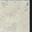
Piece: xx